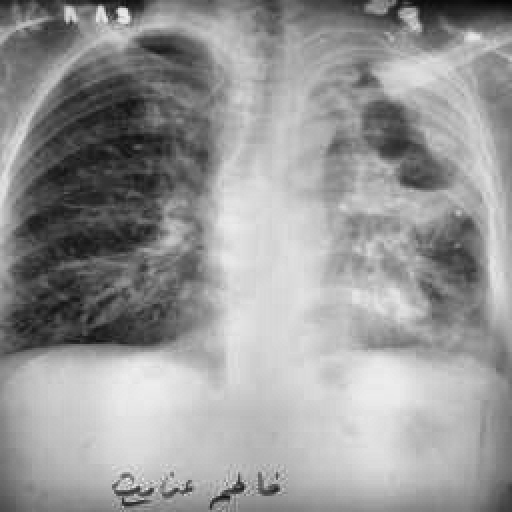
Finding: TUBERCULOSIS